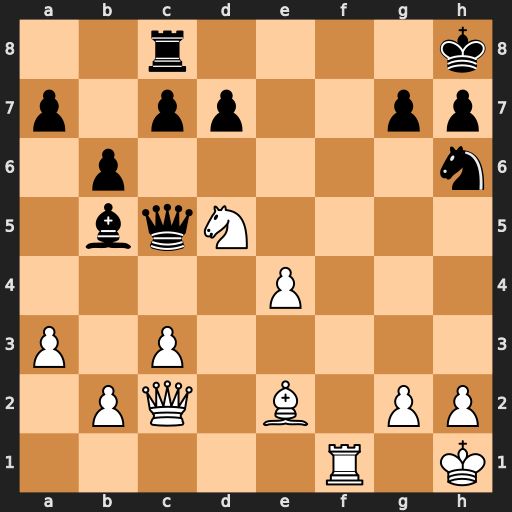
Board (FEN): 2r4k/p1pp2pp/1p5n/1bqN4/4P3/P1P5/1PQ1B1PP/5R1K
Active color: w
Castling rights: -
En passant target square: -
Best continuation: b4 Bxe2 bxc5